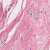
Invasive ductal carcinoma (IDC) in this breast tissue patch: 0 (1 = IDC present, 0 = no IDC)